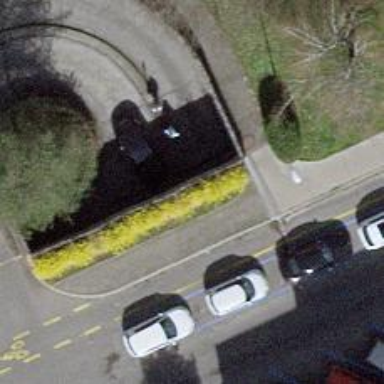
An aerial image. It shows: Service road passing through building tunnel.